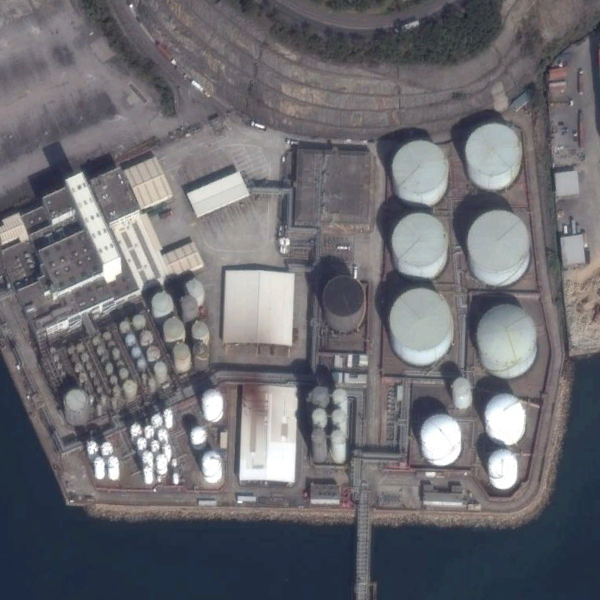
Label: StorageTanks